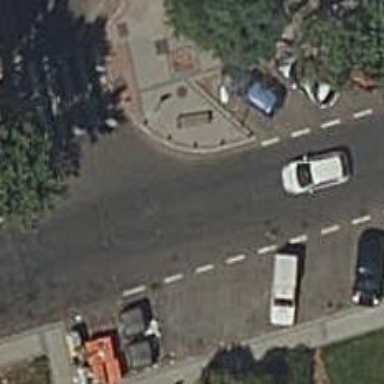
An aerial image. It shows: Bollard barrier.